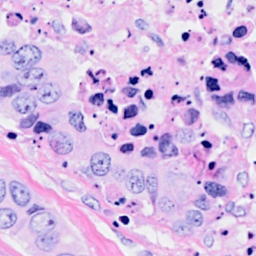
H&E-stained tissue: Breast